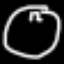
Label: clock